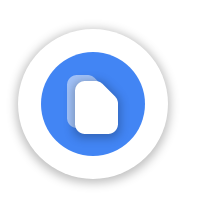
Cursor type: copy
OS/theme: linux-google-cursor
Variant: blue